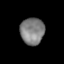
Tissue: lung
Cell type: Epithelial cells
Senescence score: 0.1407
Nuclear area (px): 627
Mean DAPI intensity: 127.426